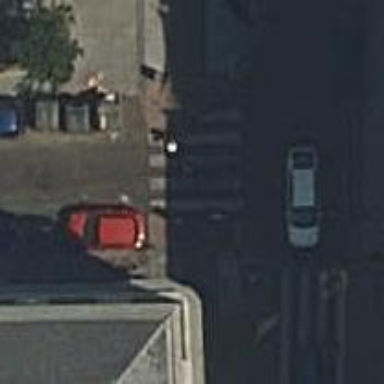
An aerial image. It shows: Kerb barrier.